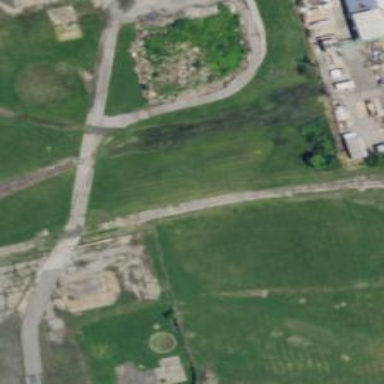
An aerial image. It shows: Disused railway spur service.